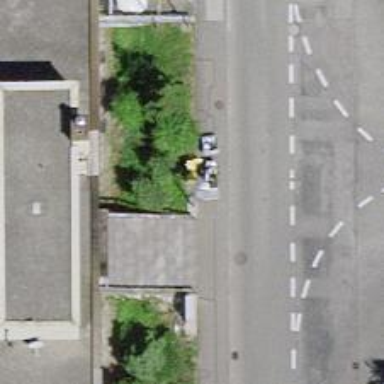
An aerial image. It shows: Post box is visible.